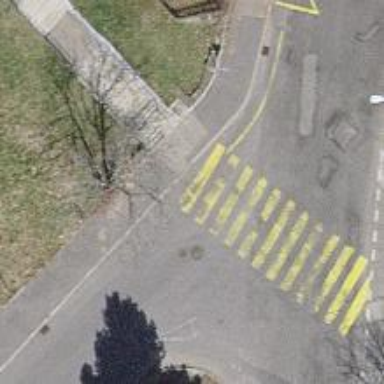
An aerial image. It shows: Set of steps on the road.